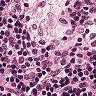
Metastatic tissue present: no